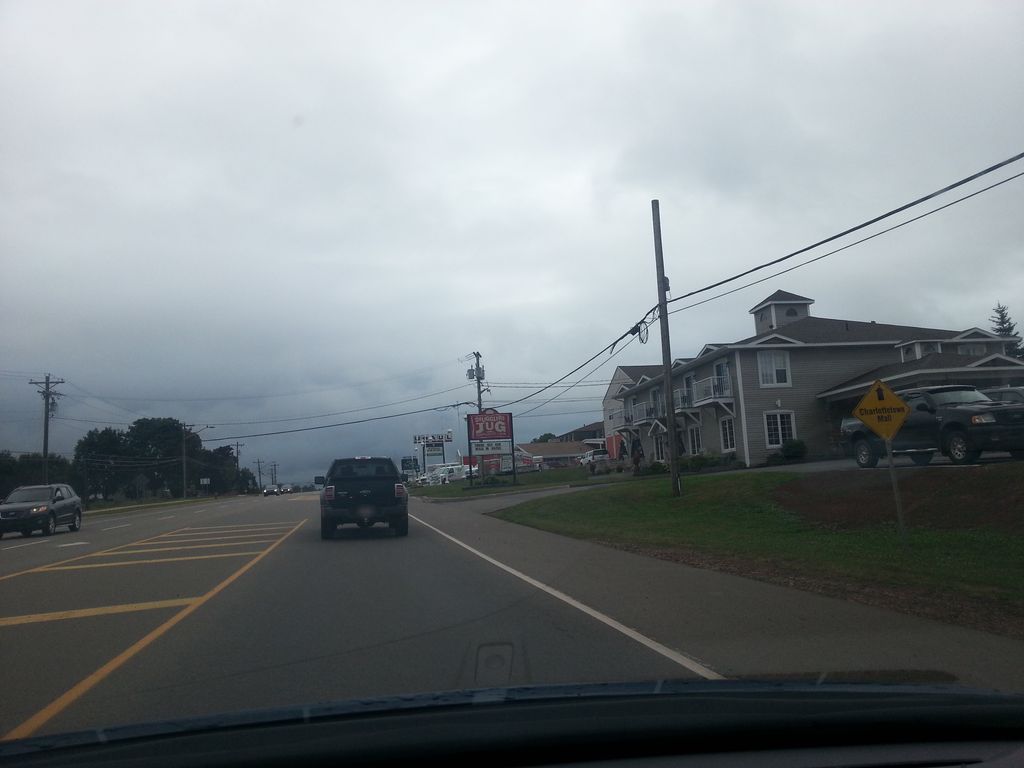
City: charlottetown